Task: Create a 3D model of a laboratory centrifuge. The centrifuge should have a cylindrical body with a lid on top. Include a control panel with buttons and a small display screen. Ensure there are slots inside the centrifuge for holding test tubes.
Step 609:
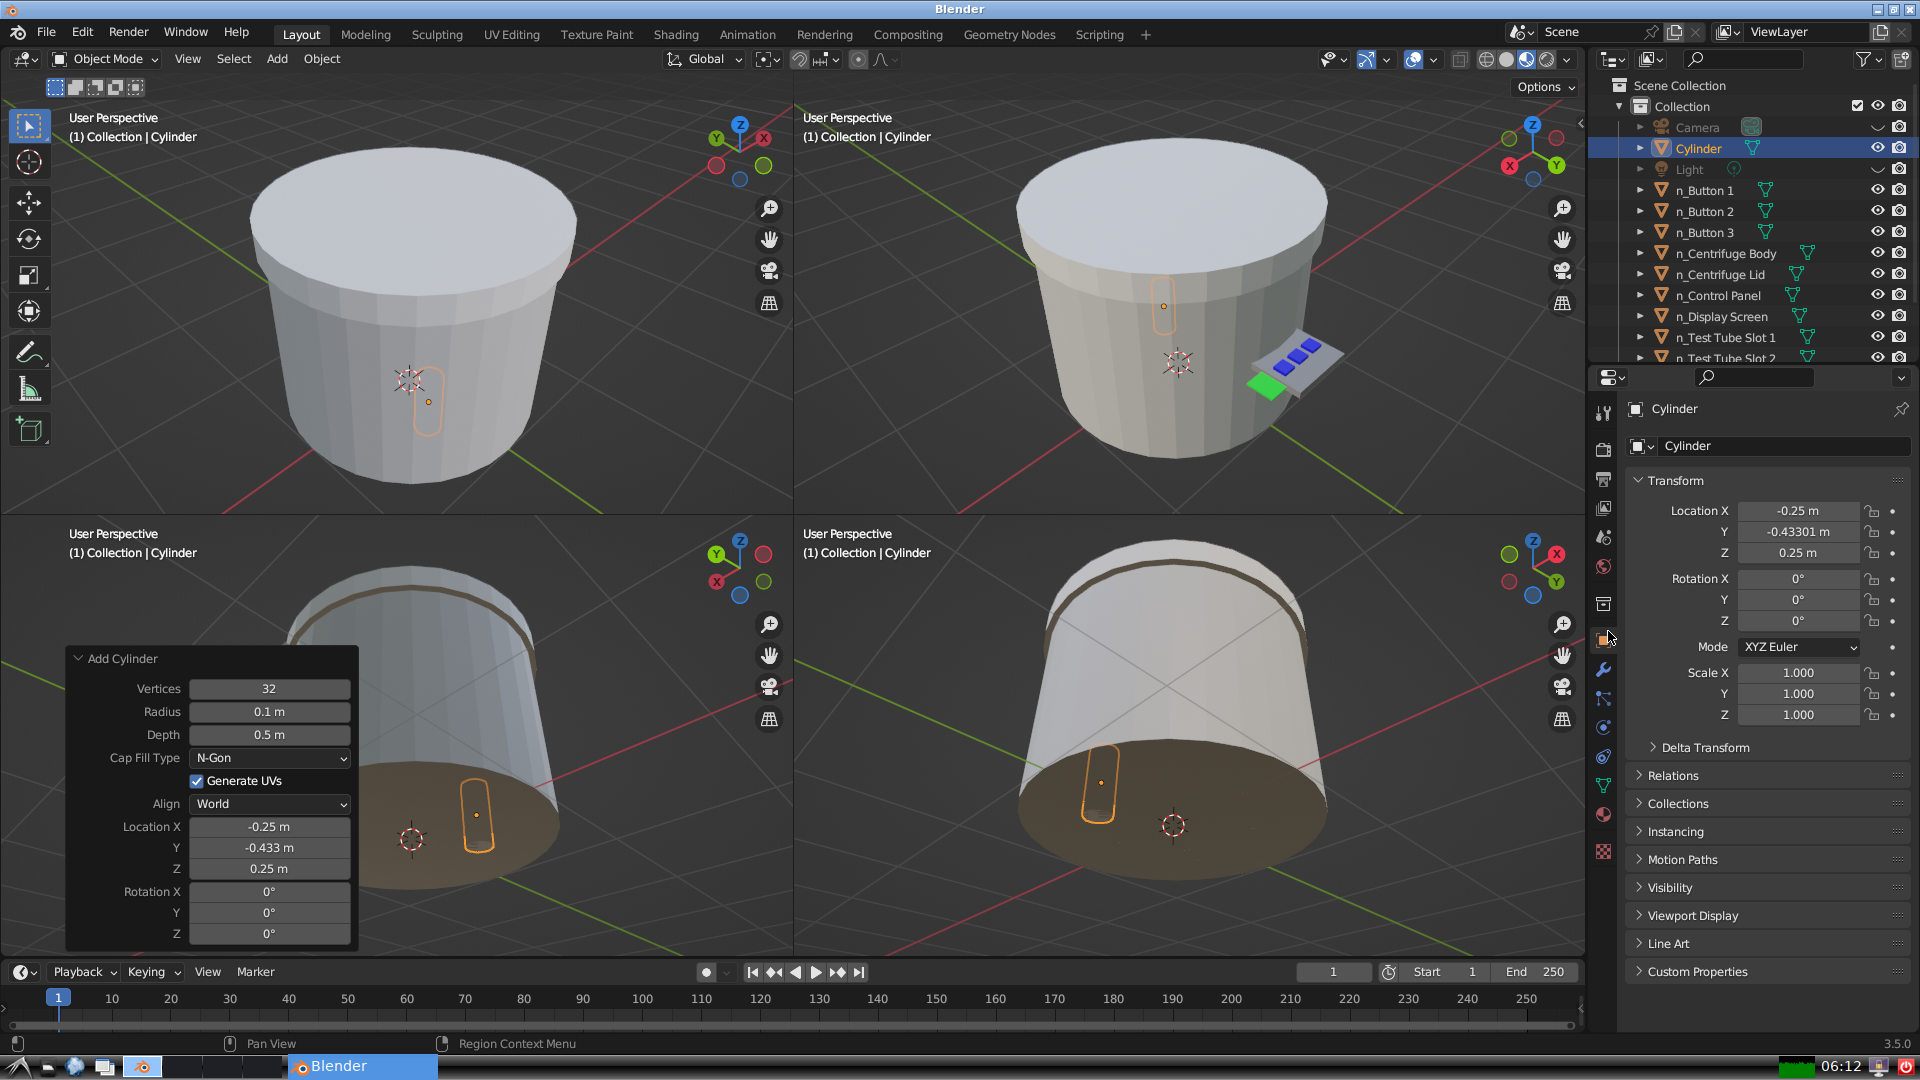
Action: {"mouse_move": [1732, 445]}